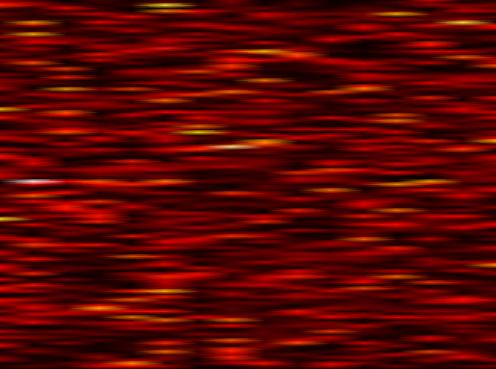
Label: WOLA